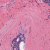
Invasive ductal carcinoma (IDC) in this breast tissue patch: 0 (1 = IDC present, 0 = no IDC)